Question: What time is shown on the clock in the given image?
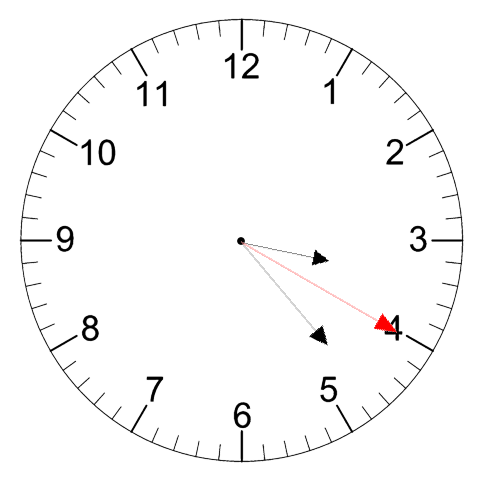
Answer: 03:23:20